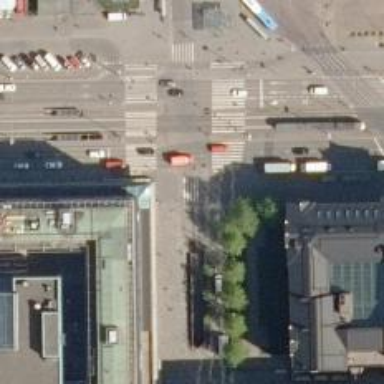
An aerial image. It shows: Crossing road.